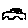
Label: car